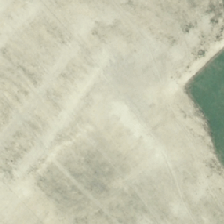
Land cover: high_producing_grassland